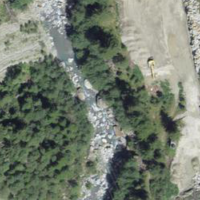
EUNIS habitat code: 26
Species observed at this site:
Plantago media